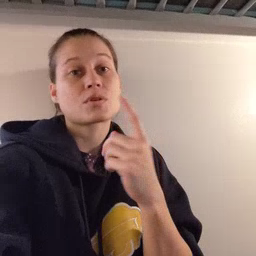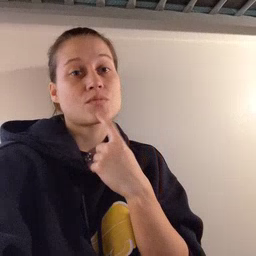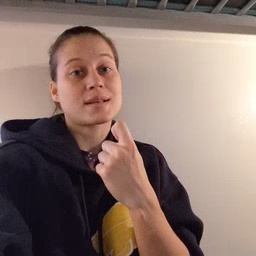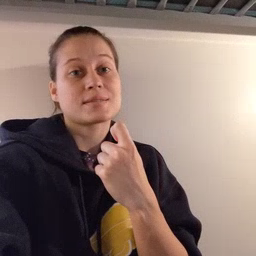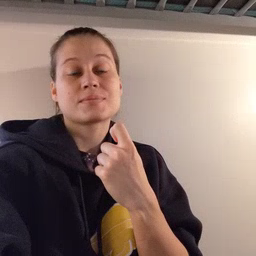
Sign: red